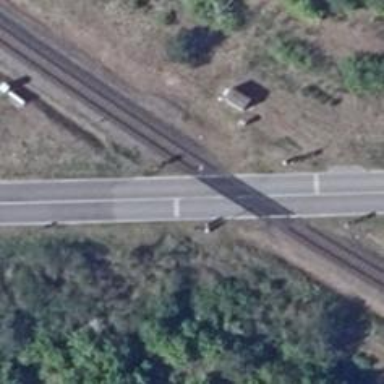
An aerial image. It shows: Railway level crossing.